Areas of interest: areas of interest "Shopping Mall"
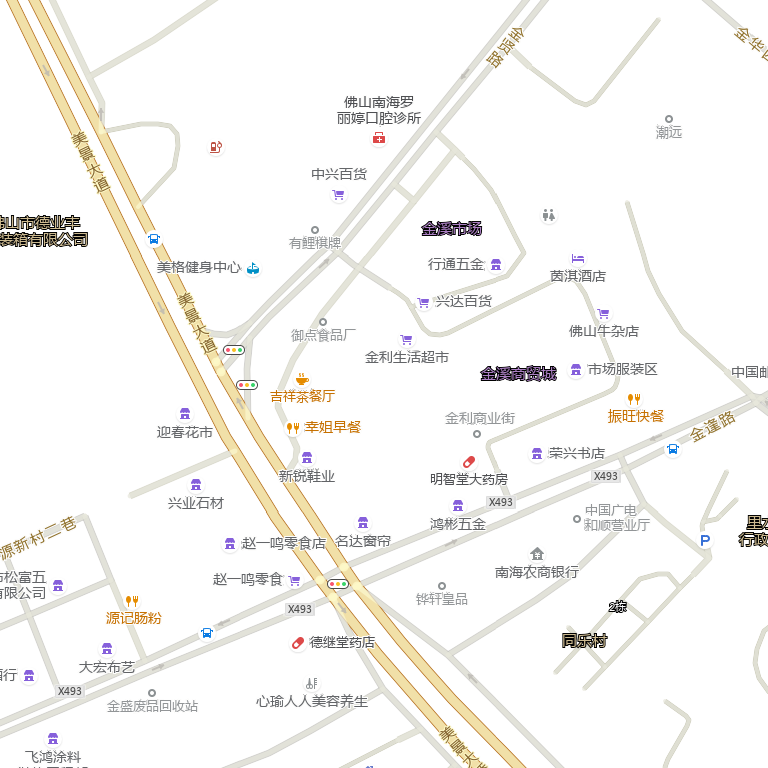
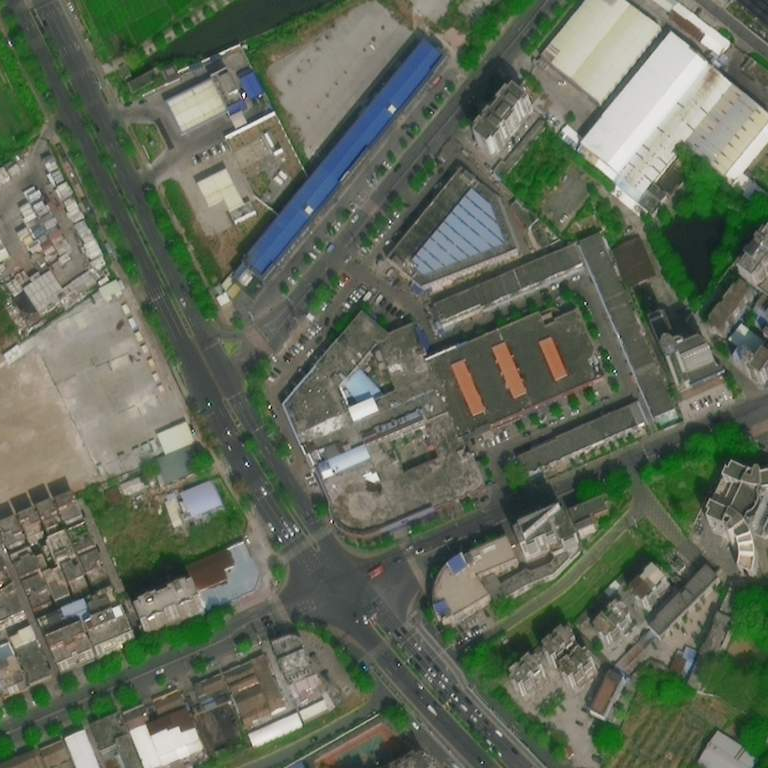